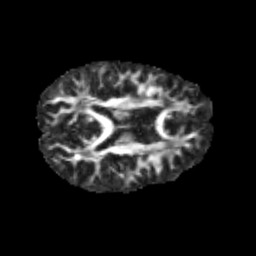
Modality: FA
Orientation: axial
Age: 11
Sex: female
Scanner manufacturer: siemens
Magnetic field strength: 3 T
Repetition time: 3.8 s
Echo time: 0.07 s